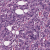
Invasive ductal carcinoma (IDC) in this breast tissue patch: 1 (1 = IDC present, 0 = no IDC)